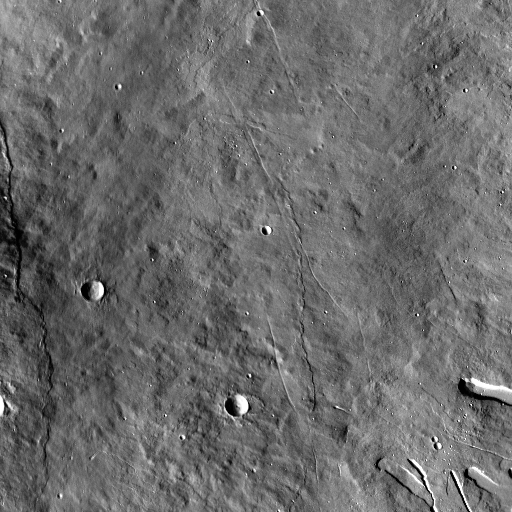
Crater classes present: Background, Other